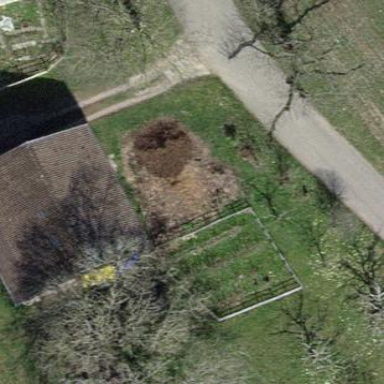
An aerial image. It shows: Barn.